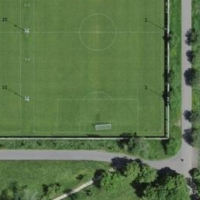
EUNIS habitat code: 53
Species observed at this site:
Lamium purpureum
Geranium pyrenaicum